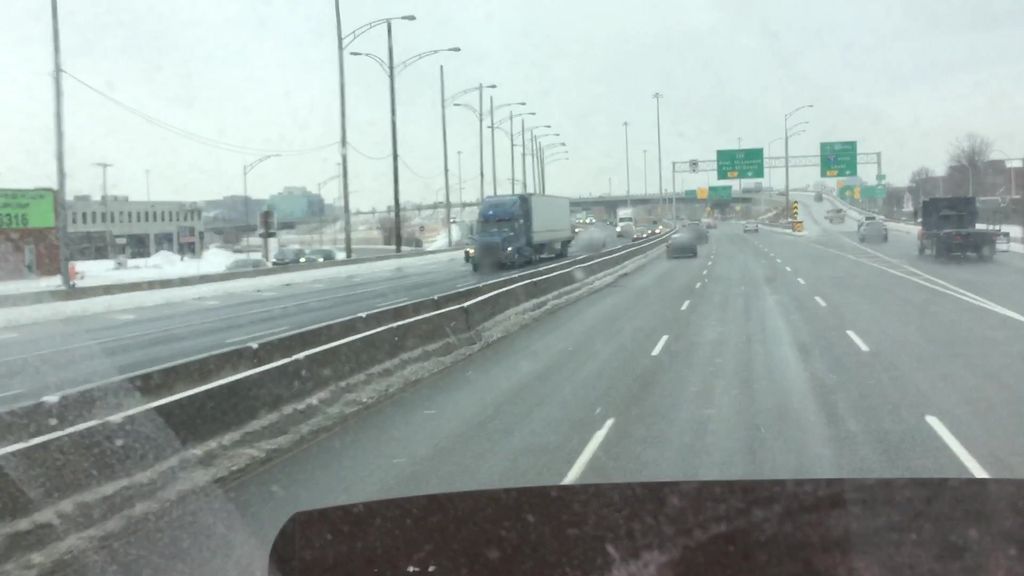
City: montreal